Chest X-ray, PA view. Patient: 38 years old, sex F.
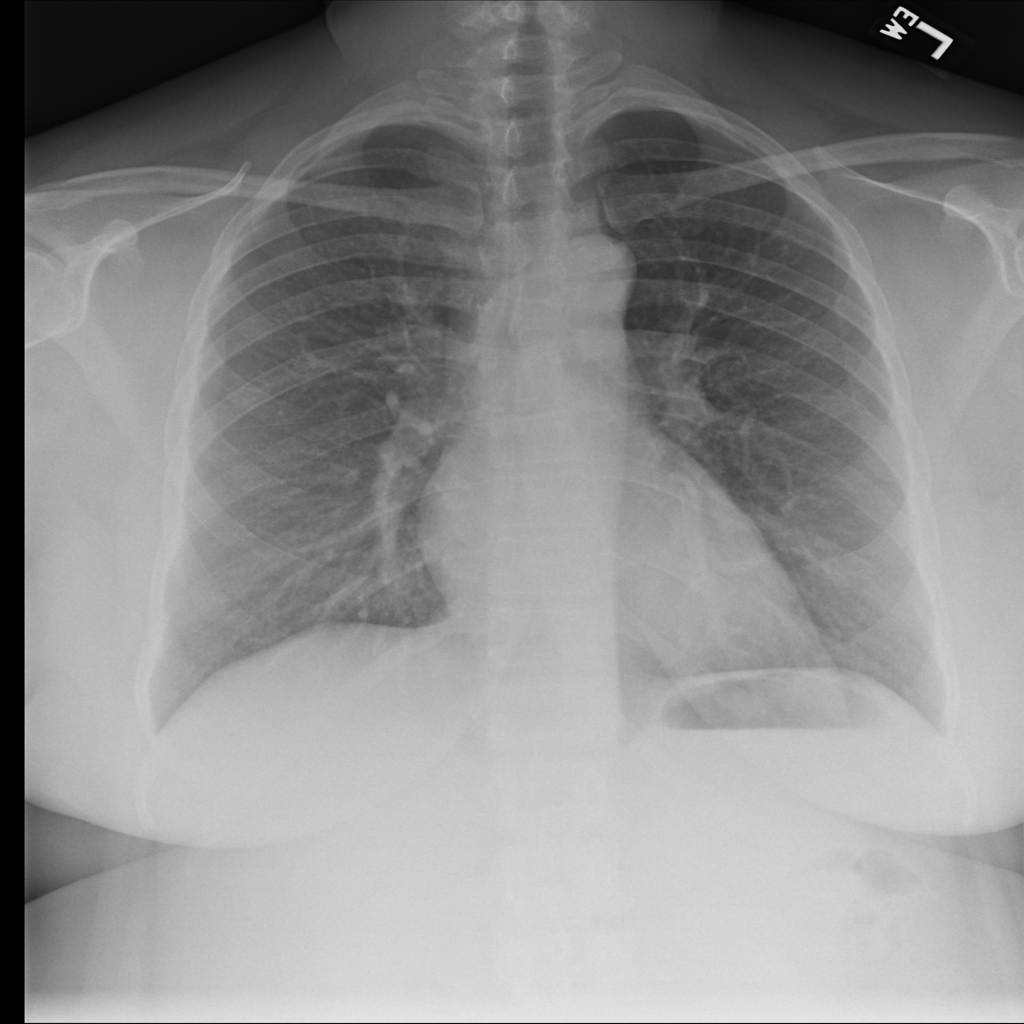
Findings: No Finding